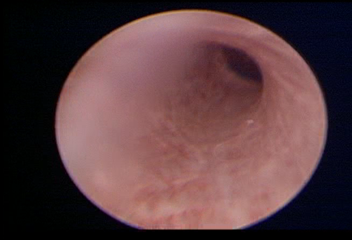
Modality: WLC
Class: Normal mucosa
Bladder cancer association: No